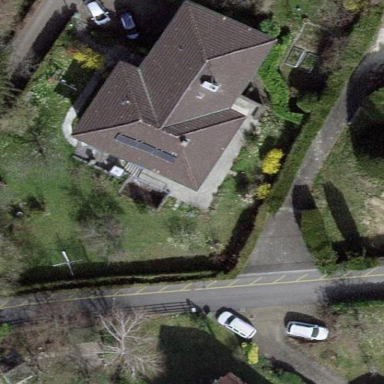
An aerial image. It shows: Garden enclosed by fence.